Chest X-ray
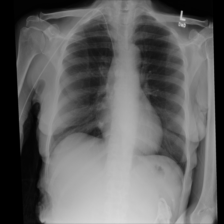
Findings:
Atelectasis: negative
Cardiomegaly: negative
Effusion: negative
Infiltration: negative
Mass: negative
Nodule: negative
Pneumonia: negative
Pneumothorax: negative
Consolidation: negative
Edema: negative
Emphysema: negative
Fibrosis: negative
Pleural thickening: negative
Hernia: negative